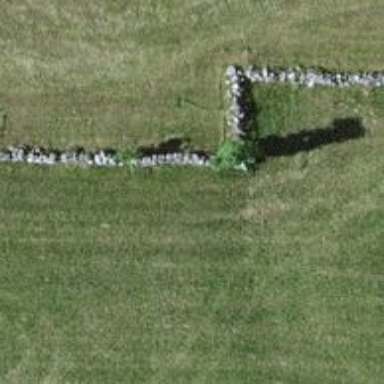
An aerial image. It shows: Dry stone wall barrier.